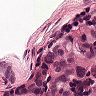
Metastatic tissue present: yes